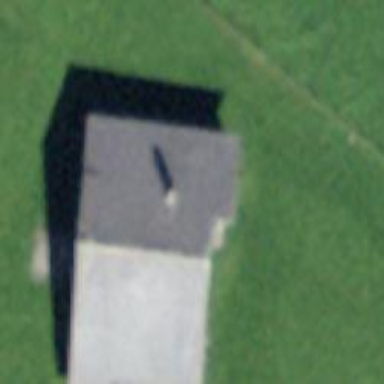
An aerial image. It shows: Cabin is depicted in the image.